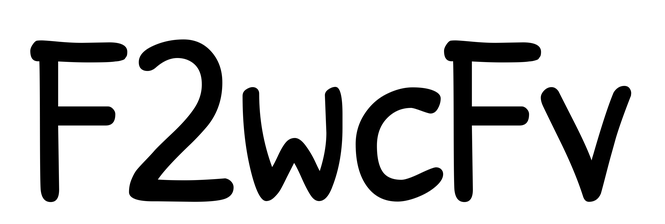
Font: PatrickHand-Regular